Field crop: tomato
Growth stage: 1
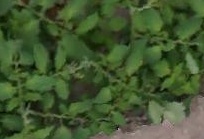
Species: tomato